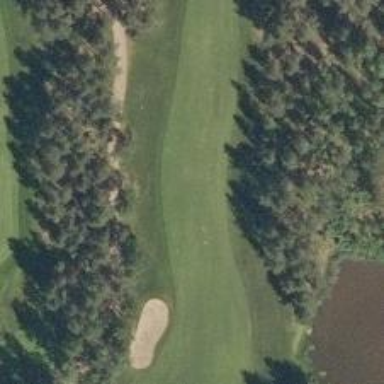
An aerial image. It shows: View of golf hole.